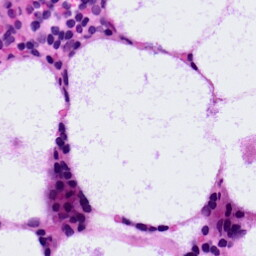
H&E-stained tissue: LymphNode